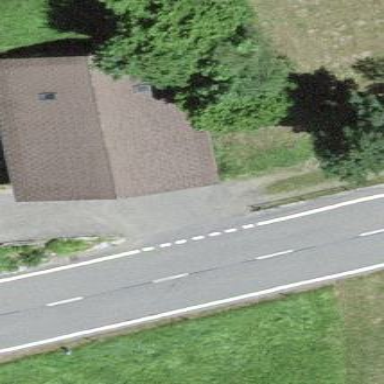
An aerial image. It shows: Shed.